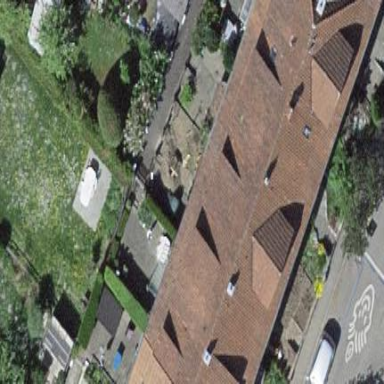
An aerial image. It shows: Gabled roof house.